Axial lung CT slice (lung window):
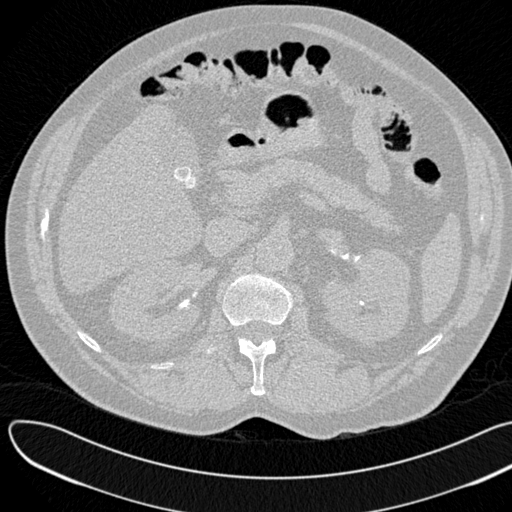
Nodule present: no